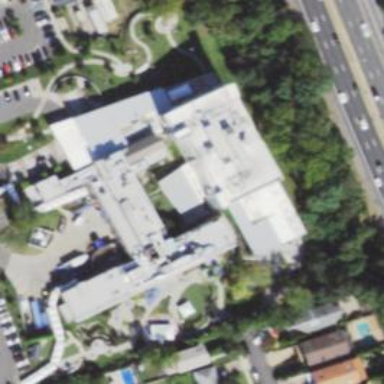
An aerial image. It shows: Hospital building.